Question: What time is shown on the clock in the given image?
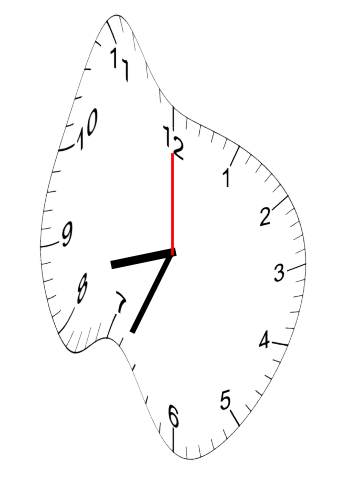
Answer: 08:34:00